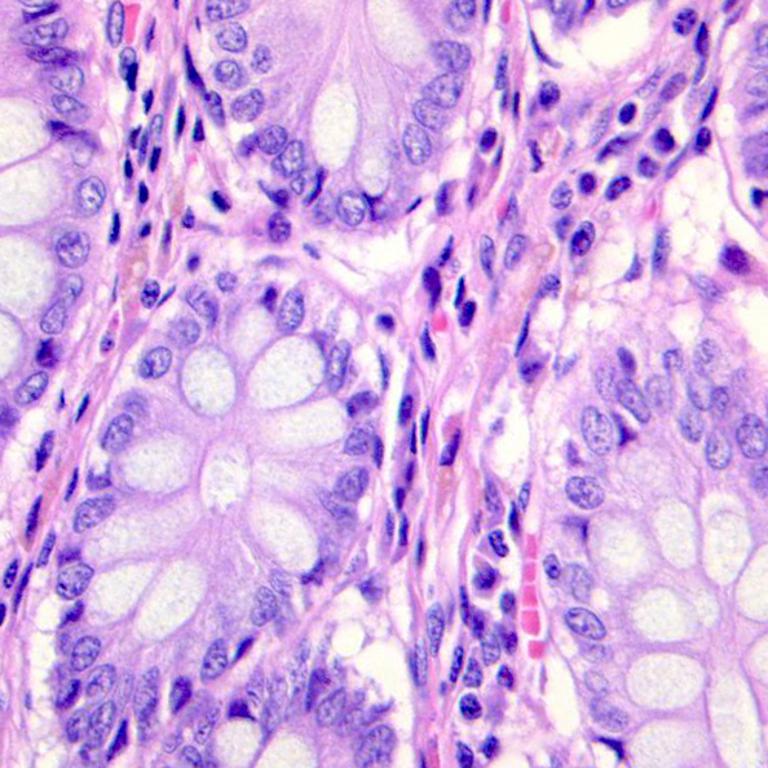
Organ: colon
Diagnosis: benign